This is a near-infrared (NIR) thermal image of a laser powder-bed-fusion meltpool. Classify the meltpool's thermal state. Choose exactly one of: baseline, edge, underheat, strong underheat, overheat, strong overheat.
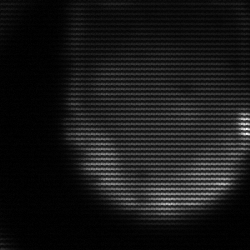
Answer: edge